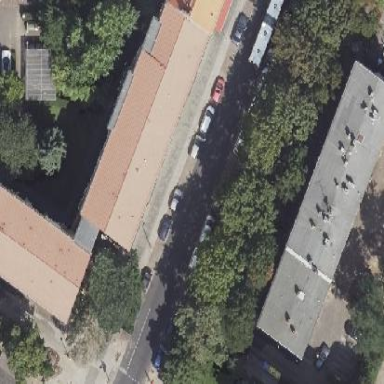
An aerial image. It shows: Street-side parking area with sett surface.